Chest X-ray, PA view. Patient: 12 years old, sex F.
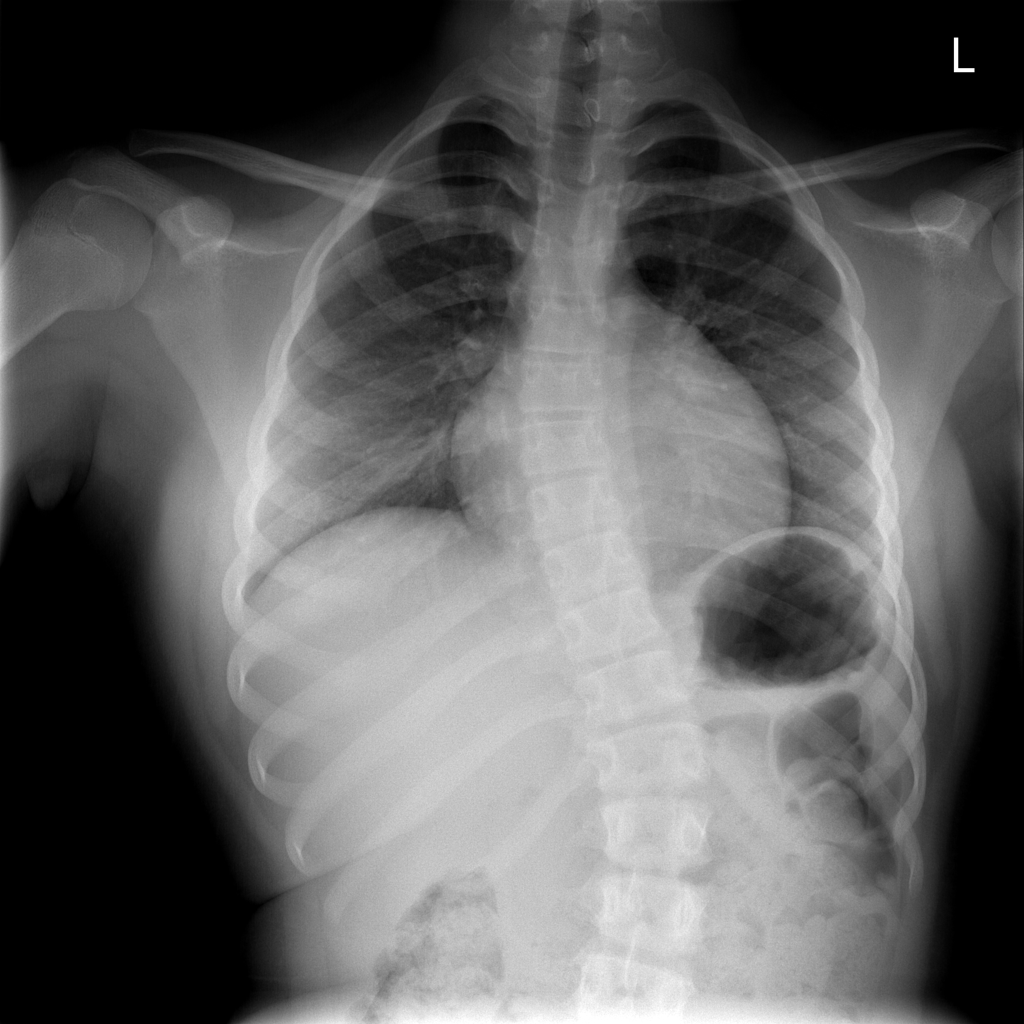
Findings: No Finding